Field crop: maize
Growth stage: 2
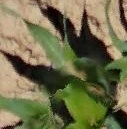
Species: maize